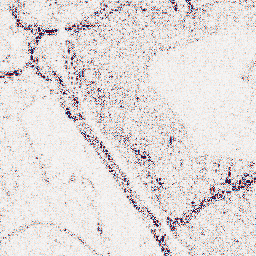
Category: wavelet
Decomposition family: wavelet_reverse_biorthogonal
Decomposition parameters: wavelet: rbio3.5
level: 1
Upsampling method: cubic_catmull_rom
Upsampling parameters: scale: 8
Upsampling scale: 8